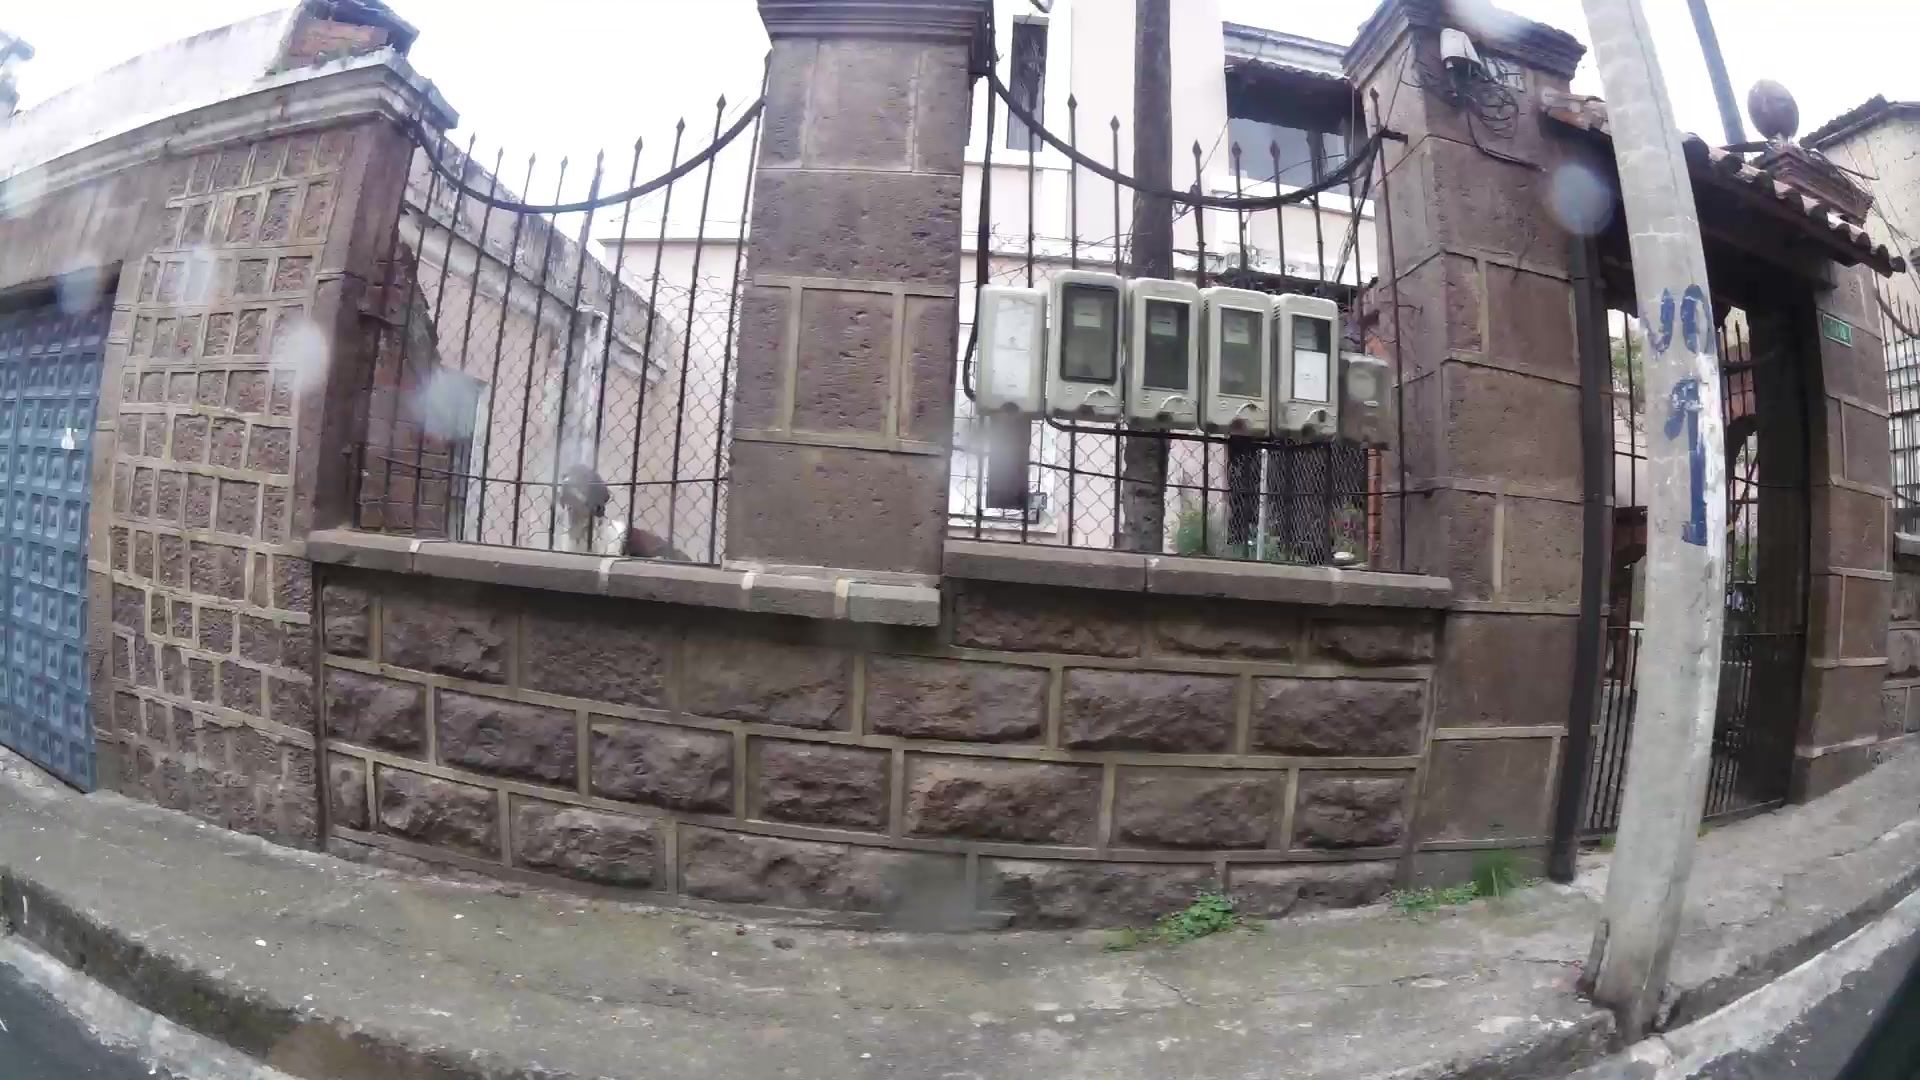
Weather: snowy
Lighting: day
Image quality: good
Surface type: walking surface
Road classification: steps, residential
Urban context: urban centre
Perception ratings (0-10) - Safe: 1.95, Lively: 3.05, Beautiful: 2.57, Boring: 4.43, Depressing: 8.31, Wealthy: 3.79